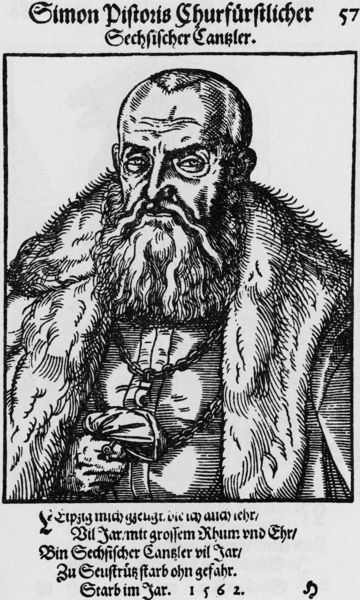
Titel: Bildnis des Simon Pistoris
Künstler: Tobias Stimmer
Institution: (Seriendruck)
Schlagwörter: hand, kopf, mann, weiß, grau, mund, nase, ohr, schwarz, stirn, tuch, alt, bart, mütze, augen, falten, gesicht, kragen, pelz, vollbart, ärmel, bildnis, herr, portrait, porträt, mantel, adel, augenbrauen, lippen, renaissance, deutschland, fell, holzschnitt, schrift, man, kette, graphik, schnurbart, ernst, inschrift, streng, glatze, deutsch, jahreszahl, ring, stola, druck, druckgrafik, stich, text, faust, ketten, stirnfalten, beutel, halbglatze, pelzmantel, mittelalter, dürer, kupferstich, kanzler, börse, kurfürst, sachsen, reformation, simon, palz, geldsack, geldkatze, starb im jahr, pels, 1562, beuteöl, #bart, pistorius